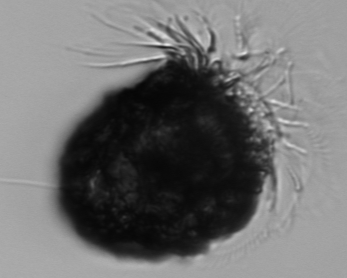
Label: Stenosemella_morphotype1